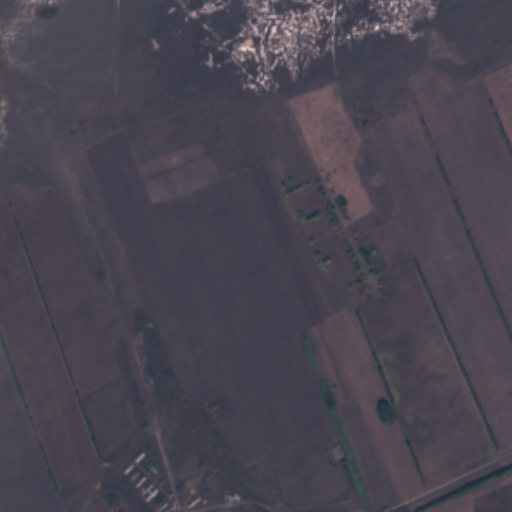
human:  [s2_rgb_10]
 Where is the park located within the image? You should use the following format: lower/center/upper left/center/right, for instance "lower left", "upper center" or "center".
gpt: The park is located in the lower right of the image.
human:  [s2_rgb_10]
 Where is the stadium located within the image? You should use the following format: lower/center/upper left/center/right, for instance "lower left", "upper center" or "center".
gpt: The stadium is located in the upper center of the image.
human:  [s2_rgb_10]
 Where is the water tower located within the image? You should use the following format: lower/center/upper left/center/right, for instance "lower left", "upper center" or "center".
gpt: The water tower is located in the lower left of the image.
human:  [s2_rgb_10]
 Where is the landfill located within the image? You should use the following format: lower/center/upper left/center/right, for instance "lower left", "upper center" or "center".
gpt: There is no landfill in the image.